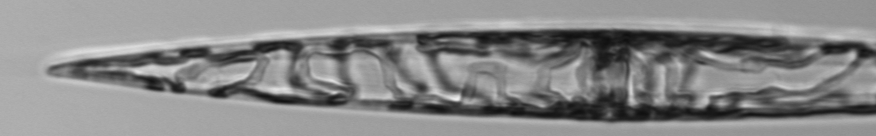
Label: Pleurosigma